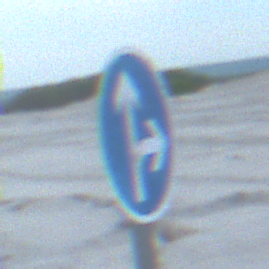
Verkehrszeichen: VorgeschriebeneFahrtrichtungGeradeausOderRechts
Umgebung: Outdoor, Beach
Tageszeit: SunriseSunset
Wetter: PartlyCloudy
Licht: Natural
Jahreszeit: NotSpecified
Kontrast: LowContrast